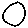
Label: circle